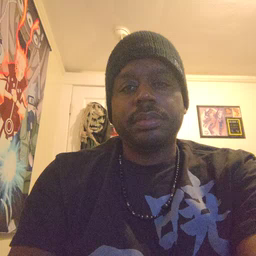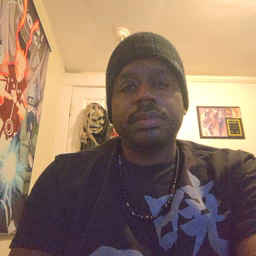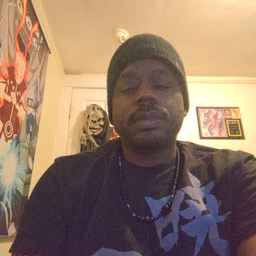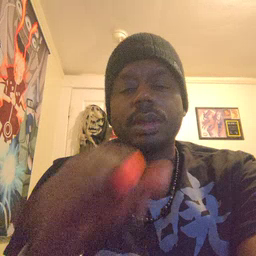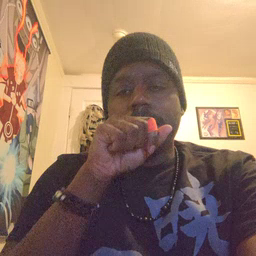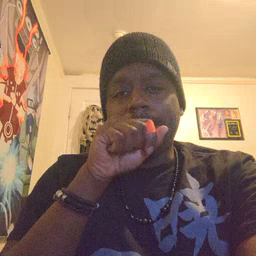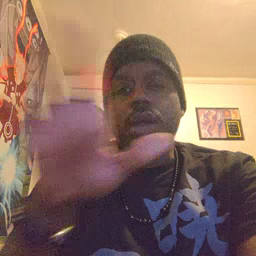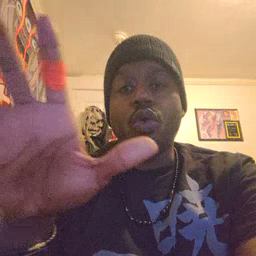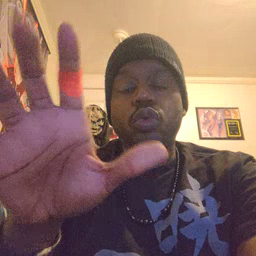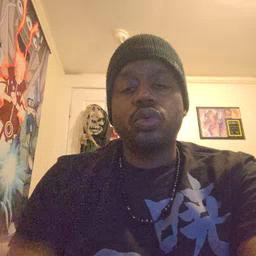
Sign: blow